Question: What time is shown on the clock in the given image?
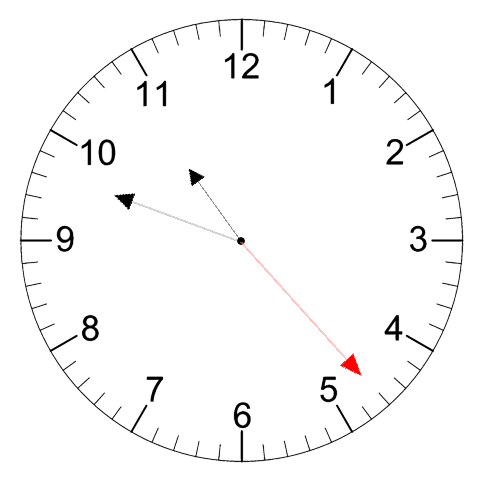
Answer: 10:48:23